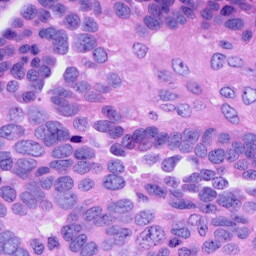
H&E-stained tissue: Ovarian